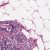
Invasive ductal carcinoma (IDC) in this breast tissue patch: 0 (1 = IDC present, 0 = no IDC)